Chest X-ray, PA view. Patient: 50 years old, sex F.
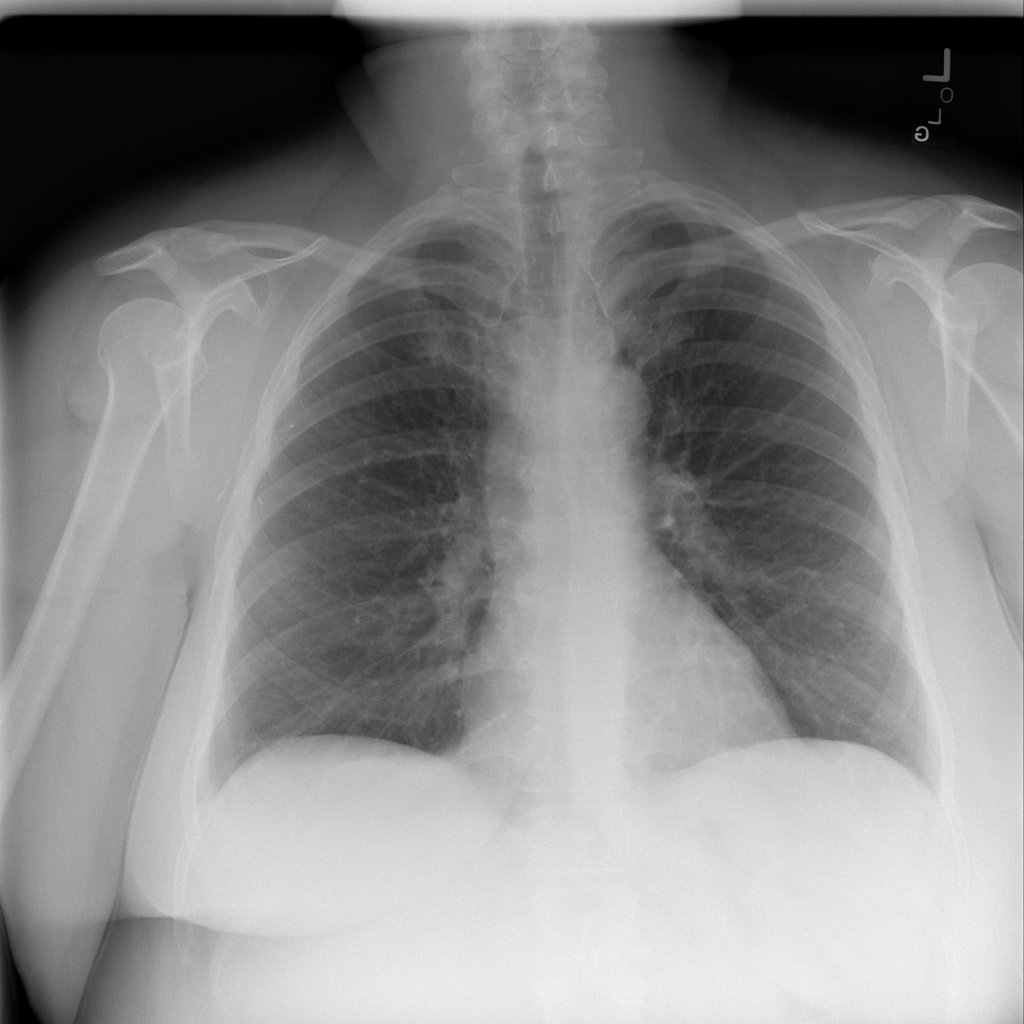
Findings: No Finding